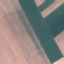
Land use / land cover: AnnualCrop